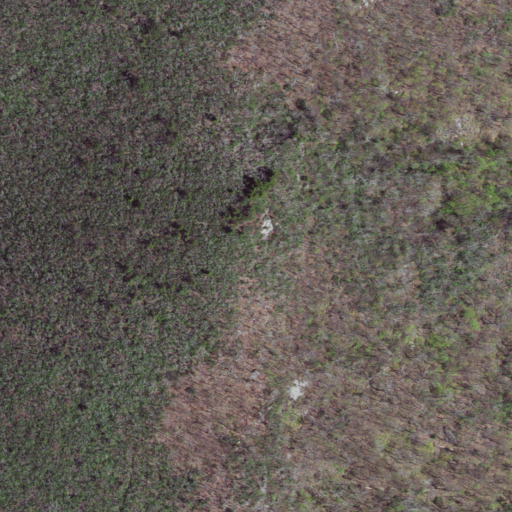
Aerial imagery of mountain in Virginia named Horse Knob containing deciduous forest, mixed forest, open development, and pasture